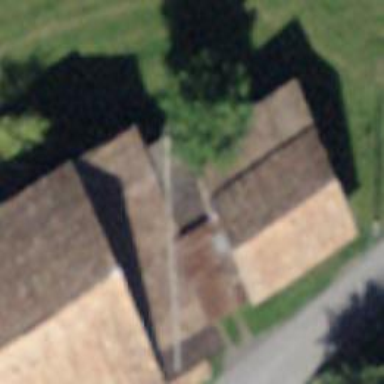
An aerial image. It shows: Barn.